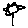
Label: flower